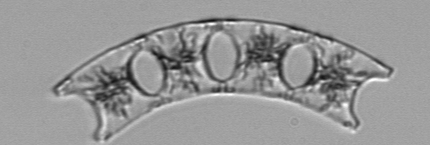
Label: Eucampia